Question: I followed the <URL> examples to successfully create a streaming temperature graph using my DHT22 sensor. The sensor also provides humidity which I would like to plot as well.
Is it possible somehow? The following code is what I'm trying but 'plotly.exceptions.PlotlyAccountError: Uh oh, an error occured on the server.' no data is being plot to the graph (see bellow).
'''
with open('./plotly.conf') as config_file:
plotly_user_config = json.load(config_file)
py.sign_in(plotly_user_config["plotly_username"], plotly_user_config["plotly_api_key"])
streamObj = Stream(token=plotly_user_config['plotly_streaming_tokens'][0], maxpoints=4032)
trace1 = Scatter(x=[],y=[],stream=streamObj,name='Temperature')
trace2 = Scatter(x=[],y=[],yaxis='y2',stream=streamObj,name='Humidity')
data = Data([trace1,trace2])
layout = Layout(
title='Temperature and Humidity from DHT22 on RaspberryPI',
yaxis=YAxis(
title='Celcius'),
yaxis2=YAxis(
title='%',
titlefont=Font(color='rgb(148, 103, 189)'),
tickfont=Font(color='rgb(148, 103, 189)'),
overlaying='y',
side='right'))
fig = Figure(data=data, layout=layout)
url = py.plot(fig, filename='raspberry-temp-humi-stream')
dataStream = py.Stream(plotly_user_config['plotly_streaming_tokens'][0])
dataStream.open()
#MY SENSOR READING LOOP HERE
dataStream.write({'x': datetime.datetime.now(), 'y':s.temperature()})
dataStream.write({'x': datetime.datetime.now(), 'y':s.humidity()})
#END OF MY LOOP
'''
Update 1:
I fixed the code and the error is not thrown anymore. But still no data is plot to the graph. All I get are the axis:

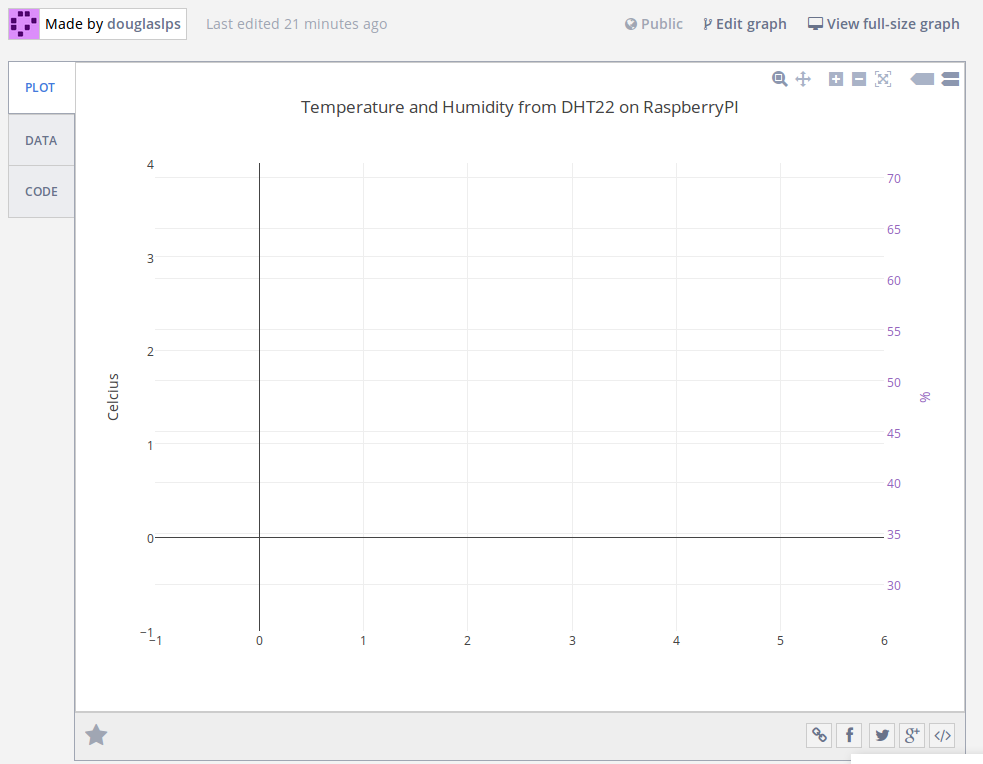
Answer: I think the problem is that you're using 1 stream for both readings. You need separate stream tokens and streams for the temperature and the humidity.
Here's a working example using the Adafruit Python library for the Raspberry Pi. An AM2302 sensor is connected to pin 17 on my Raspberry Pi:
'''
#!/usr/bin/python
import subprocess
import re
import sys
import time
import datetime
import plotly.plotly as py # plotly library
from plotly.graph_objs import Scatter, Layout, Figure, Data, Stream, YAxis
# Plot.ly credentials and stream tokens
username = 'plotly_username'
api_key = 'plotly_api_key'
stream_token_temperature = 'stream_token_1'
stream_token_humidity = 'stream_token_2'
py.sign_in(username, api_key)
trace_temperature = Scatter(
x=[],
y=[],
stream=Stream(
token=stream_token_temperature
),
yaxis='y'
)
trace_humidity = Scatter(
x=[],
y=[],
stream=Stream(
token=stream_token_humidity
),
yaxis='y2'
)
layout = Layout(
title='Raspberry Pi - Temperature and humidity',
yaxis=YAxis(
title='Celcius'
),
yaxis2=YAxis(
title='%',
side='right',
overlaying="y"
)
)
data = Data([trace_temperature, trace_humidity])
fig = Figure(data=data, layout=layout)
print py.plot(fig, filename='Raspberry Pi - Temperature and humidity')
stream_temperature = py.Stream(stream_token_temperature)
stream_temperature.open()
stream_humidity = py.Stream(stream_token_humidity)
stream_humidity.open()
while(True):
# Run the DHT program to get the humidity and temperature readings!
output = subprocess.check_output(["./Adafruit_DHT", "2302", "17"]);
print output
# search for temperature printout
matches = re.search("Temp =\s+([0-9.]+)", output)
if (not matches):
time.sleep(3)
continue
temp = float(matches.group(1))
# search for humidity printout
matches = re.search("Hum =\s+([0-9.]+)", output)
if (not matches):
time.sleep(3)
continue
humidity = float(matches.group(1))
print "Temperature: %.1f C" % temp
print "Humidity: %.1f %%" % humidity
# Append the data to the streams, including a timestamp
now = datetime.datetime.now()
stream_temperature.write({'x': now, 'y': temp })
stream_humidity.write({'x': now, 'y': humidity })
# Wait 30 seconds before continuing
time.sleep(30)
stream_temperature.close()
stream_humidity.close()
'''
This is how the chart looks: